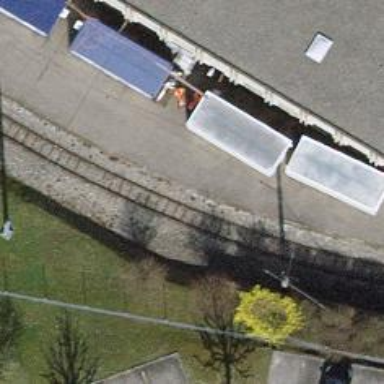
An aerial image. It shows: Narrow-gauge railway with one track passing through service yard. The railway is electrified with contact line.